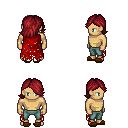
a pixel art fantasy rpg character, male body template, human, tanned skin, red tattered cape, teal pants, brunette swoop hairstyle, brown slippers, four views (front, back, left, right), 2x2 character sprite sheet, small pixel art, hard edges, no anti-aliasing